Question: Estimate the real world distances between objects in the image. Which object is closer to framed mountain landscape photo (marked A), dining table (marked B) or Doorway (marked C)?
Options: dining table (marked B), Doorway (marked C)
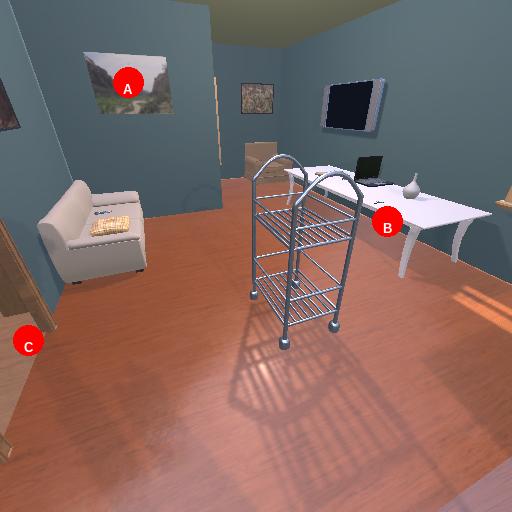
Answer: dining table (marked B)